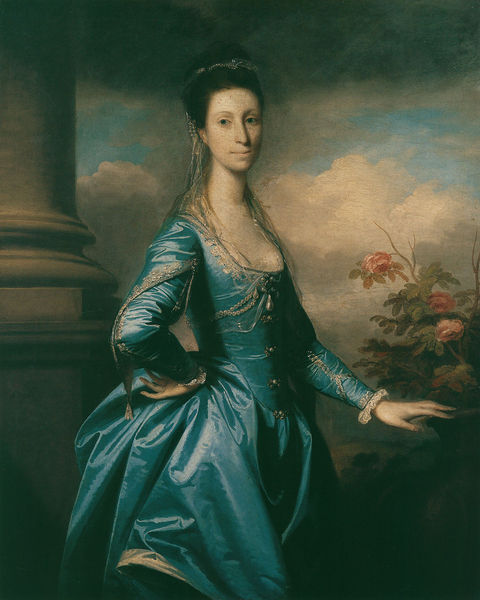
Titel: Miss Elizabeth Ingram
Künstler: Sir Joshua Reynolds
Institution: Liverpool, Walker Art Gallery
Schlagwörter: blau, himmel, wolken, blumen, frau, kleid, säule, blick, dame, portrait, rokkoko, seide, künstlich, maniriert